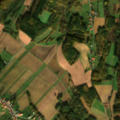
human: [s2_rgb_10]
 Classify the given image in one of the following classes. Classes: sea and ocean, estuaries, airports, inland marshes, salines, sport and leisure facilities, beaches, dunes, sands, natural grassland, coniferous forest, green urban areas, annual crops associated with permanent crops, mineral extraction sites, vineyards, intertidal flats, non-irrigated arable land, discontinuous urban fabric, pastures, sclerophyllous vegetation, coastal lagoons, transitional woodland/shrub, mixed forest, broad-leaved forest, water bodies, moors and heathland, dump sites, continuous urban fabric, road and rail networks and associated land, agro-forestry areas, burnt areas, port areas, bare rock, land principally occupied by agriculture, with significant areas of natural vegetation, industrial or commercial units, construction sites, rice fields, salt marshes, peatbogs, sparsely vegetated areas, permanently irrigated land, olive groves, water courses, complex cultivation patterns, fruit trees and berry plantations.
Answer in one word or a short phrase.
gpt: discontinuous urban fabric, non-irrigated arable land, complex cultivation patterns, land principally occupied by agriculture, with significant areas of natural vegetation, broad-leaved forest, mixed forest